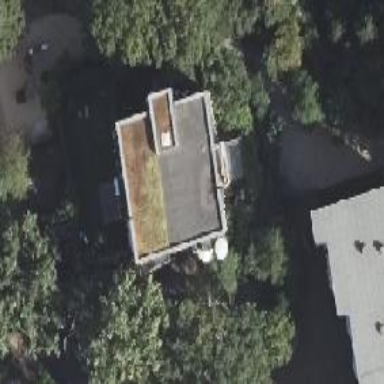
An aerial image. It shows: Flat-roofed apartment building.